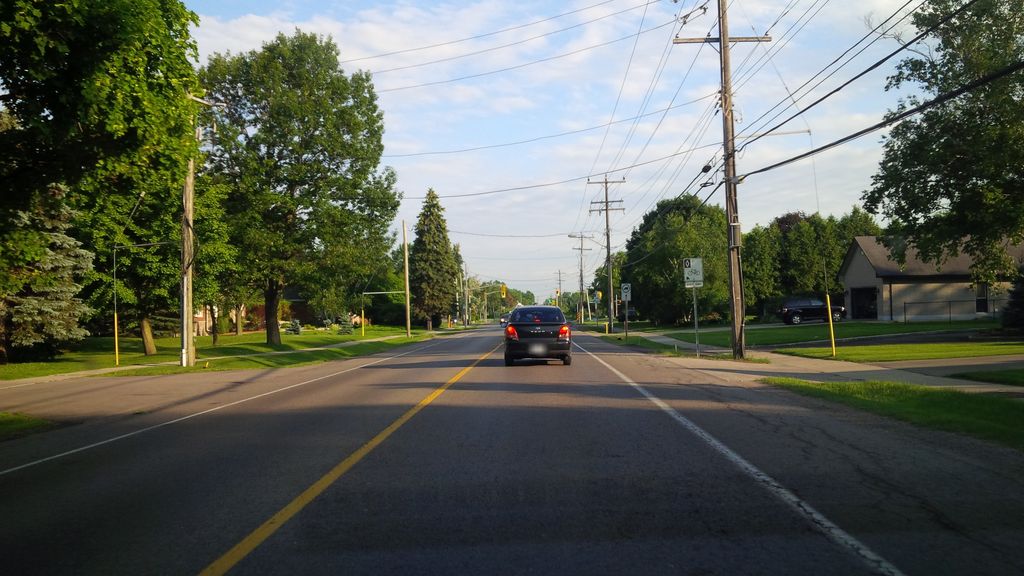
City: hamilton